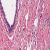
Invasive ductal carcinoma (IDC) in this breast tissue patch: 0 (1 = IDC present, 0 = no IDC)